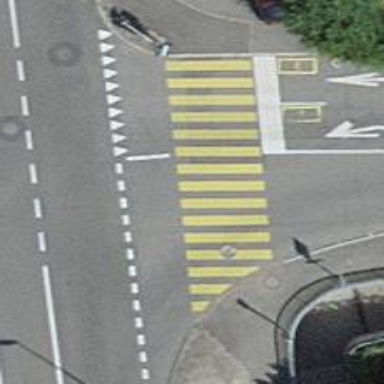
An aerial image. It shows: Crossing with traffic signals.